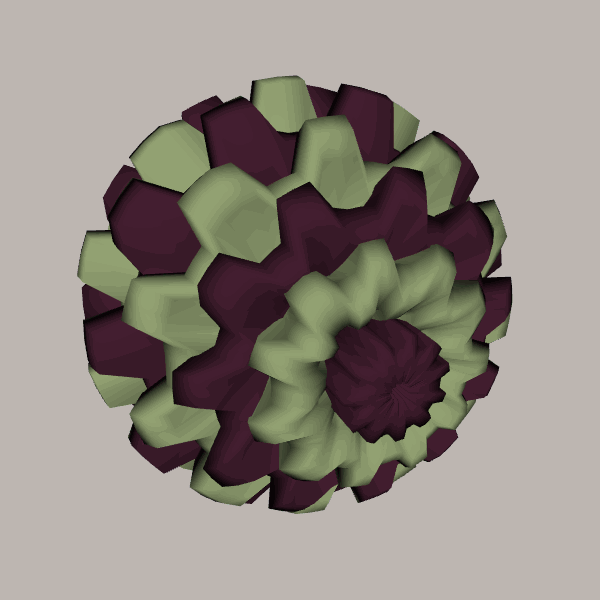
Background: light